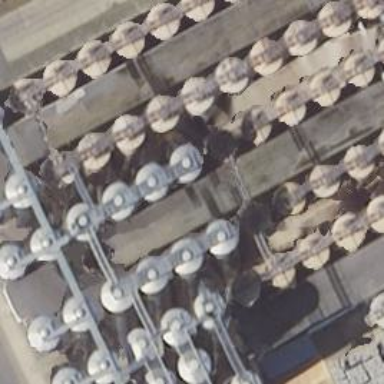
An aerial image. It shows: Storage tank with man-made structure.